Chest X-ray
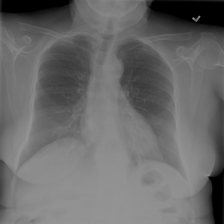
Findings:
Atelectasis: negative
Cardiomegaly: negative
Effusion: negative
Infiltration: negative
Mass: negative
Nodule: negative
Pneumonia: negative
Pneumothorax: negative
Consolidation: negative
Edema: negative
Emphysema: negative
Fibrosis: negative
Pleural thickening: negative
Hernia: negative